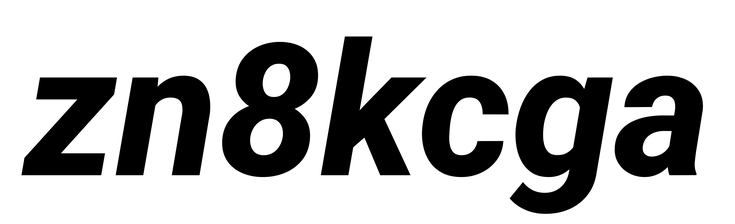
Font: Roboto-Italic_ExtraBold_Italic